RGB frame:
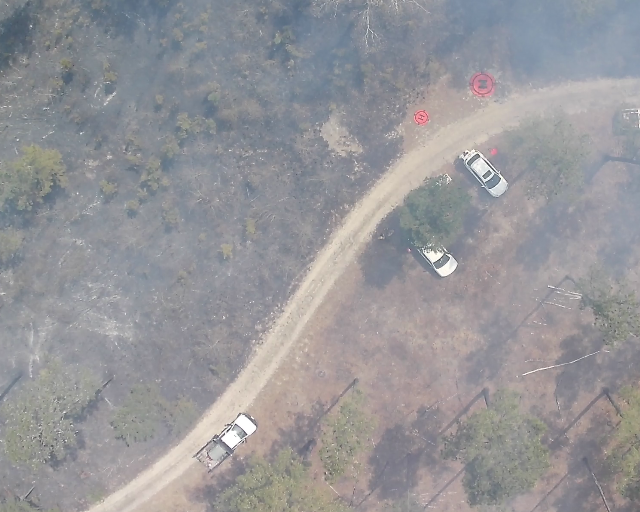
Thermal frame:
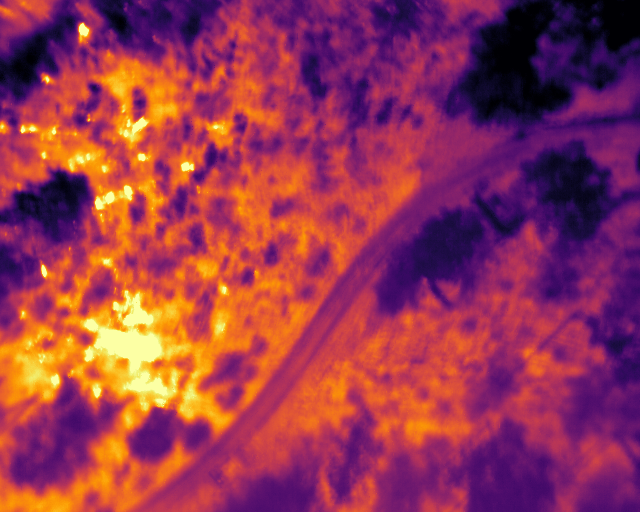
Captured: 2026-02-26 03:39:56
Pixels at or above 80 °C: 794 (fraction of frame: 0.002423)